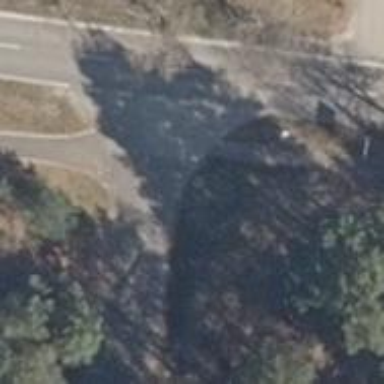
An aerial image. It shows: Road with "give way" sign.